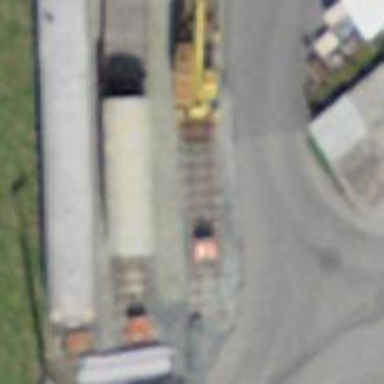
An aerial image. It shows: Railway buffer stop.